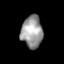
Tissue: skin
Cell type: Epithelial cells
Senescence score: 0.2802
Nuclear area (px): 661
Mean DAPI intensity: 156.234